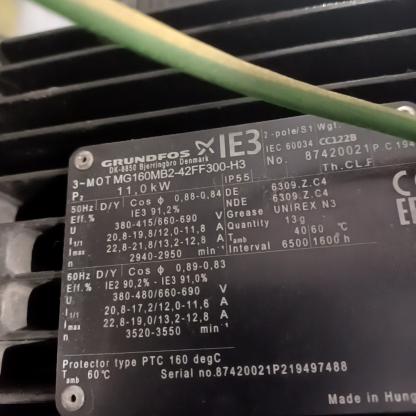
Klasa: tabliczka-znamionowa